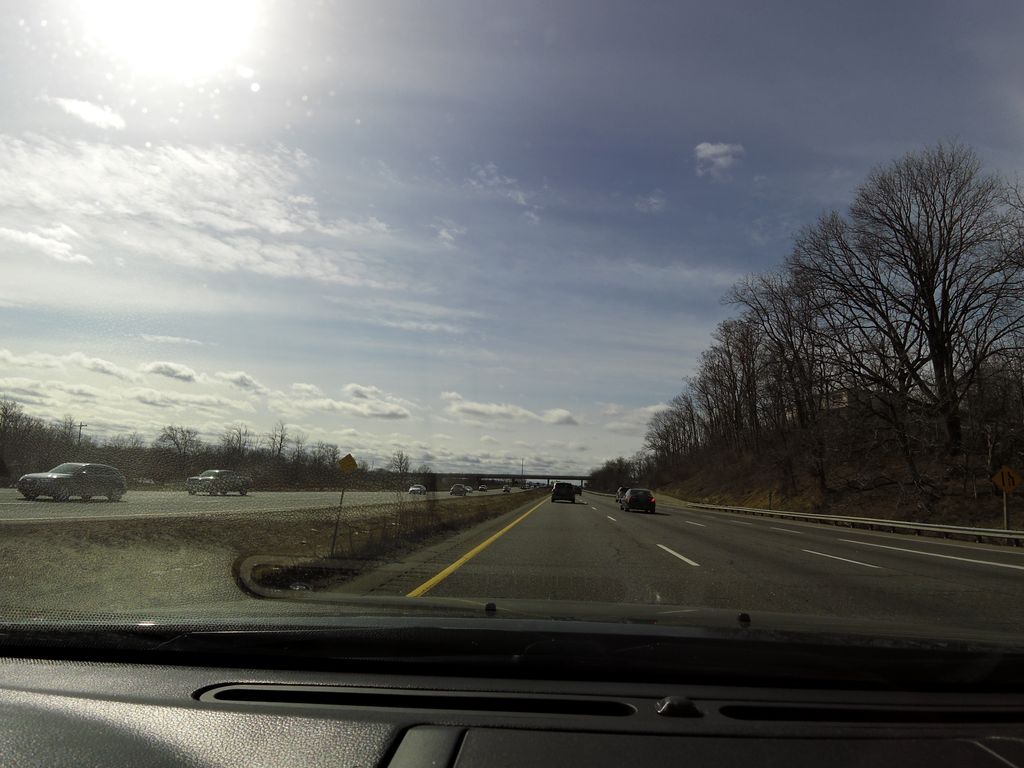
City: hamilton